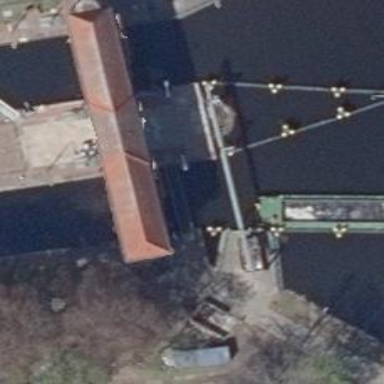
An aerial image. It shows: Lock gate along waterway.